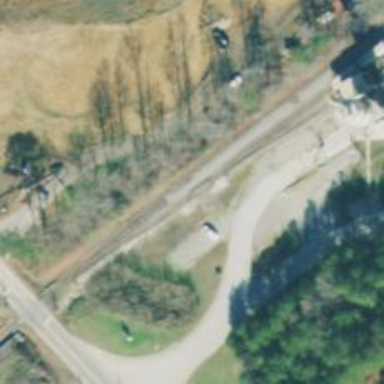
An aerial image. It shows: Railway spur for aggregate freight transportation.